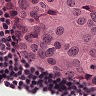
Metastatic tissue present: yes